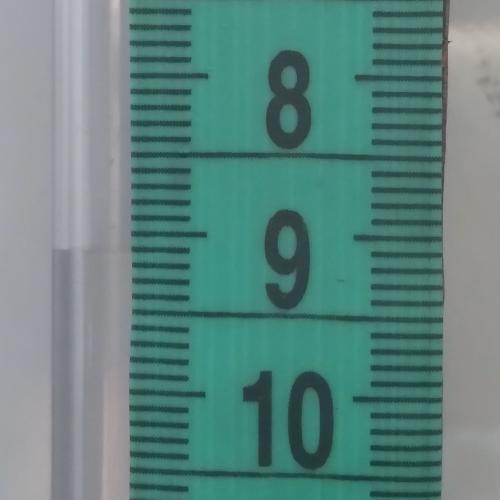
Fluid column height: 9.1 cm